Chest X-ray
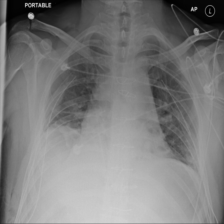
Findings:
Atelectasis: positive
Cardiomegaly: negative
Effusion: positive
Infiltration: negative
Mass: negative
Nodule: negative
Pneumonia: negative
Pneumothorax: positive
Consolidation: negative
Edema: negative
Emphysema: negative
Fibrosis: negative
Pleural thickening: negative
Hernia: negative